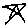
Label: star